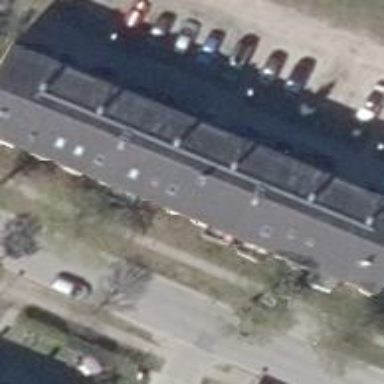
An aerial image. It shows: Image showing building with apartments.